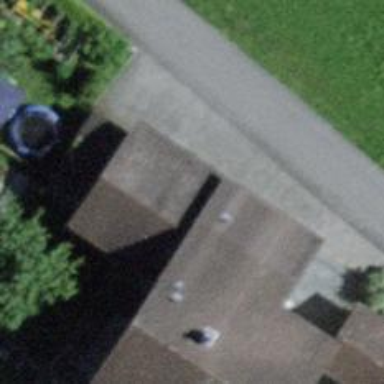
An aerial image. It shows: Garage building.